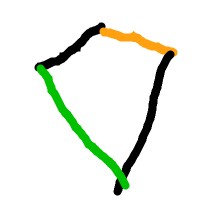
Shape: kite